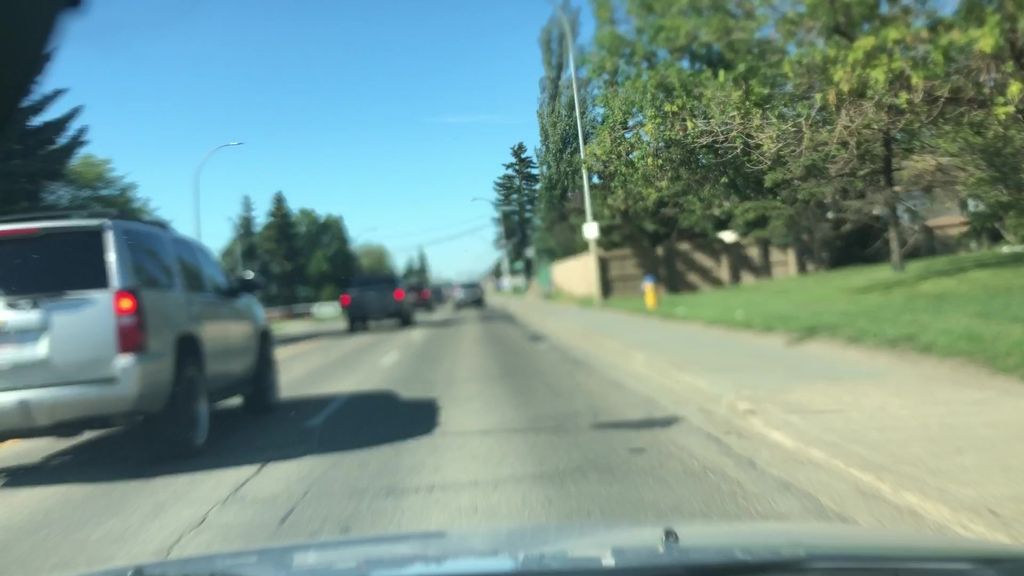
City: edmonton